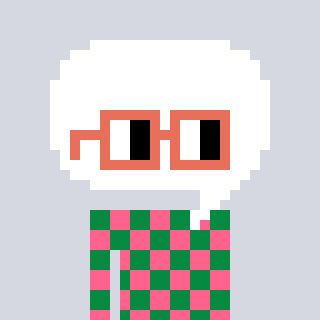
a pixel art character with square orange glasses, a speech bubble-shaped head and a green-colored body on a cool background